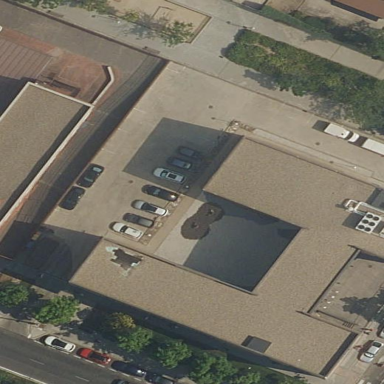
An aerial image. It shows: Commercial building.